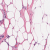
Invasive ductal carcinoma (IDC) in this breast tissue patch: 1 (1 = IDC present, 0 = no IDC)